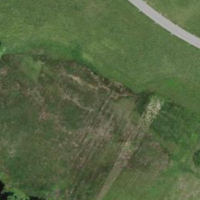
EUNIS habitat code: 24
Species observed at this site:
Tettigonia viridissima
Conocephalus fuscus